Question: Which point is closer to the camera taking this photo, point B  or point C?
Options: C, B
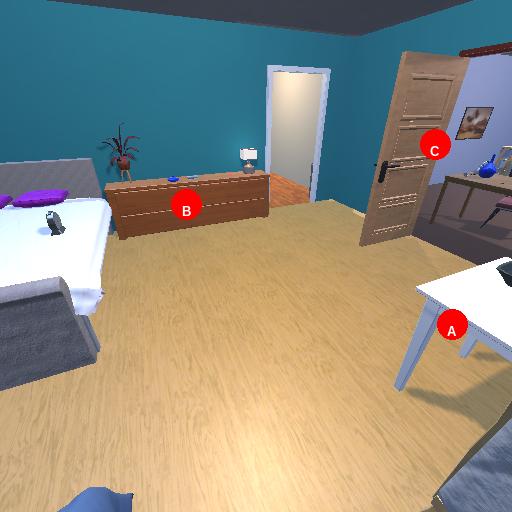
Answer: C